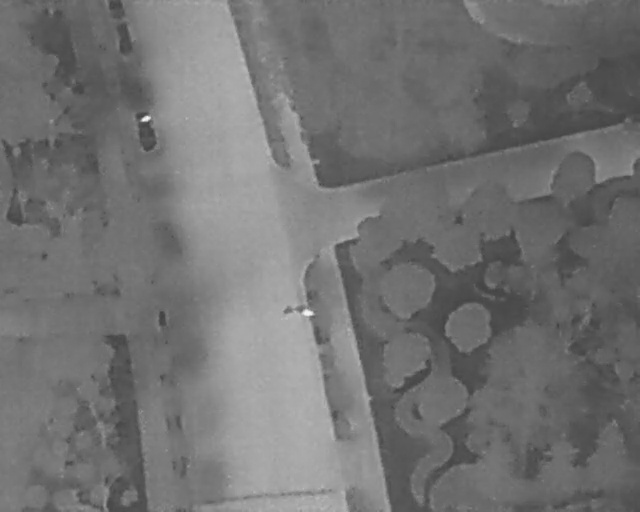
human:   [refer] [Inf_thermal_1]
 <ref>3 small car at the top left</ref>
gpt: <box>[[19, 23, 25, 27, 168], [16, 5, 22, 8, 168], [17, 0, 19, 2, 2]]</box>